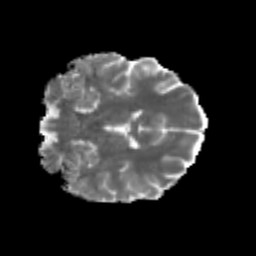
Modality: MD
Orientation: coronal
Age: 21
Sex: male
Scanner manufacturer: siemens
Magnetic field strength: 3 T
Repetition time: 3.5 s
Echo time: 0.125 s